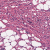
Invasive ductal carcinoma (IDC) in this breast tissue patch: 0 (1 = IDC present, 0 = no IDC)